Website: macys
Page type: billing-address
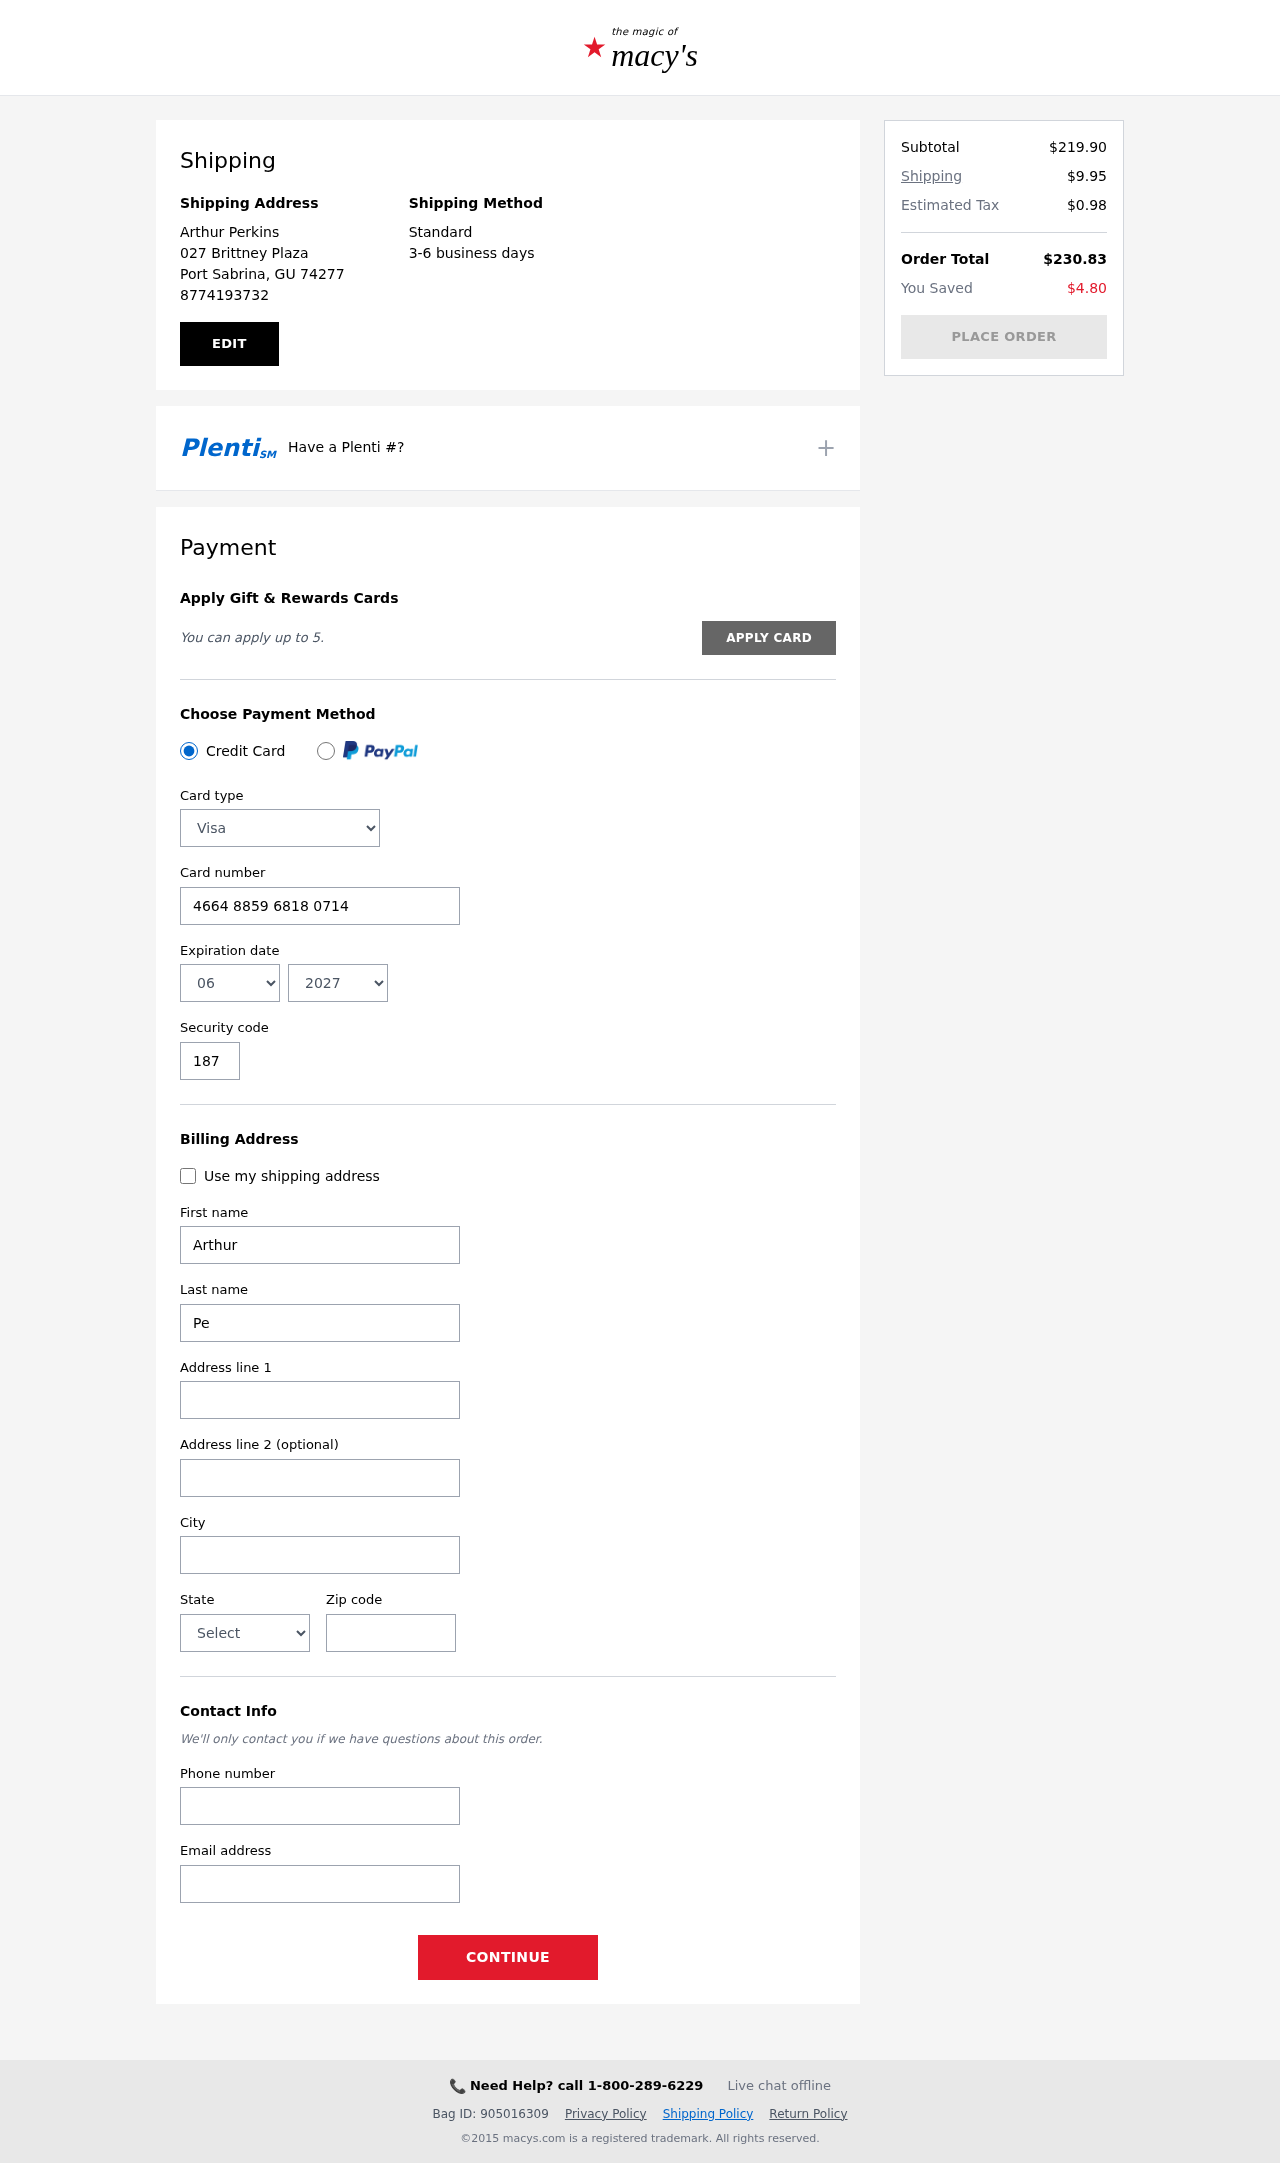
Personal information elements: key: PII_CARD_CVV
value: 187
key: PII_CARD_EXPIRY_MONTH
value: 06
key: PII_CARD_EXPIRY_YEAR
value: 27
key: PII_CARD_NUMBER
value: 4664 8859 6818 0714
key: PII_CARD_TYPE
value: Visa
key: PII_CITY
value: Port Sabrina
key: PII_CITY_STATE_ZIP
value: Port Sabrina, GU 74277
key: PII_EMAIL
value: arthur.perkins@hotmail.com
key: PII_FIRSTNAME
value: Arthur
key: PII_FULLNAME
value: Arthur Perkins
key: PII_LASTNAME
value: Perkins
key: PII_PHONE
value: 8774193732
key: PII_POSTCODE
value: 74277
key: PII_STATE
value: GU
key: PII_STREET
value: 027 Brittney Plaza
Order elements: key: ORDER_SUBTOTAL
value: $219.90
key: ORDER_SHIPPING_COST
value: $9.95
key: ORDER_TAX
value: $0.98
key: ORDER_TOTAL
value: $230.83
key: ORDER_SAVINGS
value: $4.80